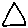
Label: triangle